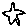
Label: star